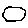
Label: hexagon